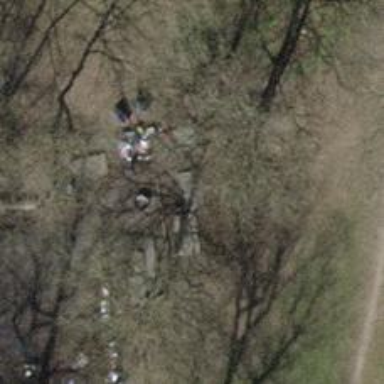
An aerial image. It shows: Bench.